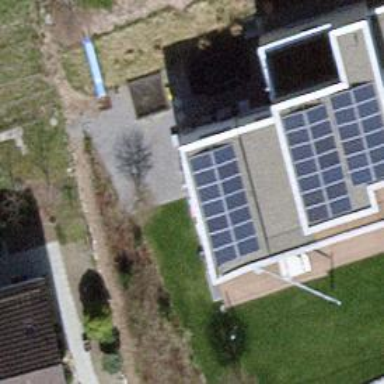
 consisting of solar photovoltaic panels."